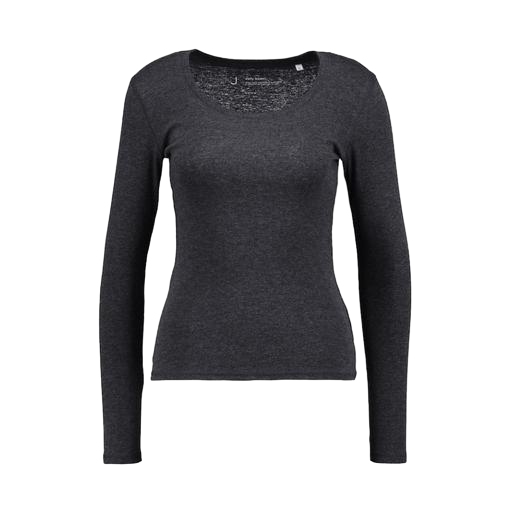
longer-sleeved and dark grey, long-sleeve t-shirt only macy, long sleeved and dark grey, white background